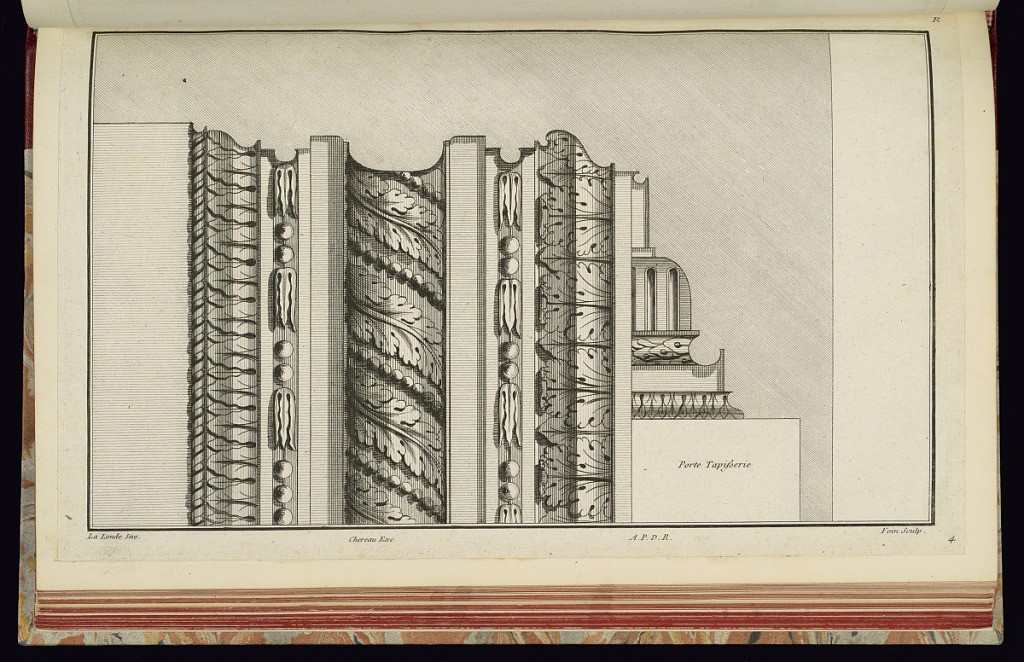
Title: Cornice Design with Profile
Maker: Richard de Lalonde, French, active 1780–96
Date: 1785-1788
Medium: Etching on off-white laid paper
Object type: Print
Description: Design for the cornice of an apartment with, from left to right, ribbon twirl, leaf lamb tongue, bead and leaf course, spiraling acanthus leaf and bead ribbon, bead and lead course, and stylized acanthus leaf decoration. The profile of the cornice ornamentation is indicated at the top edge of the design motifs. The plate is signed and numbered.